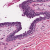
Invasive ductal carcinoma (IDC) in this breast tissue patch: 0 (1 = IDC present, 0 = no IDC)